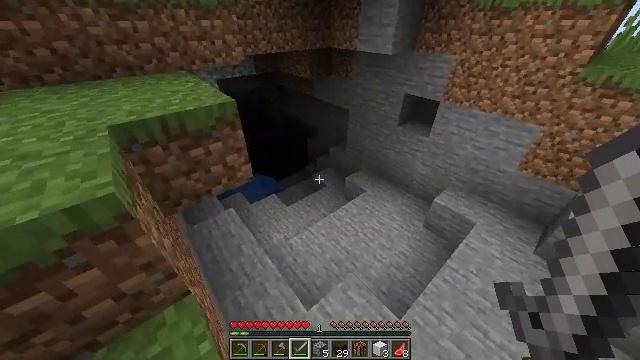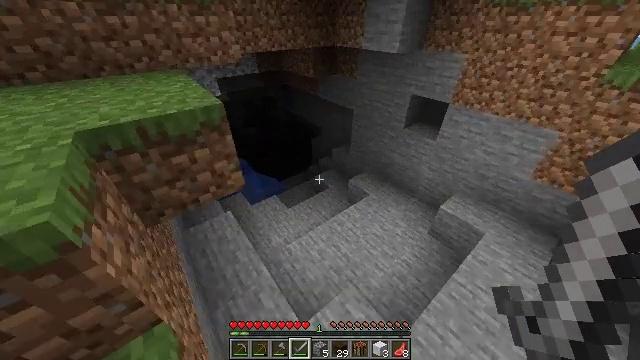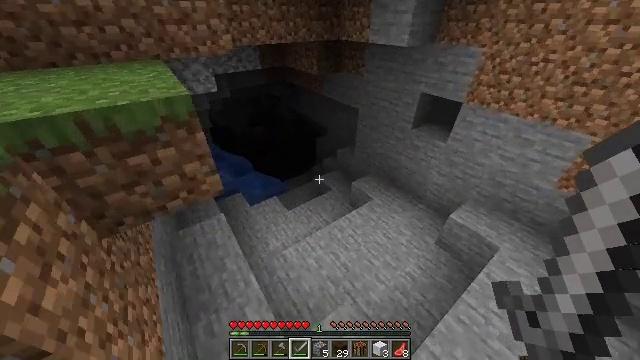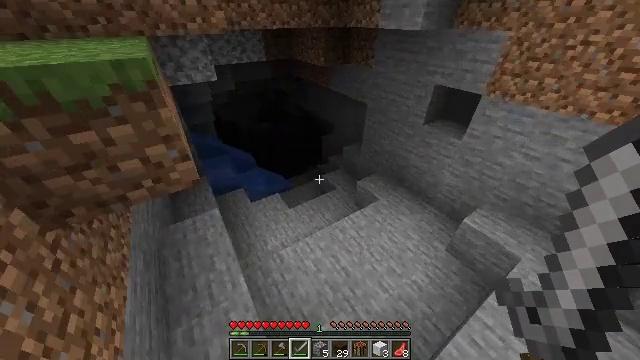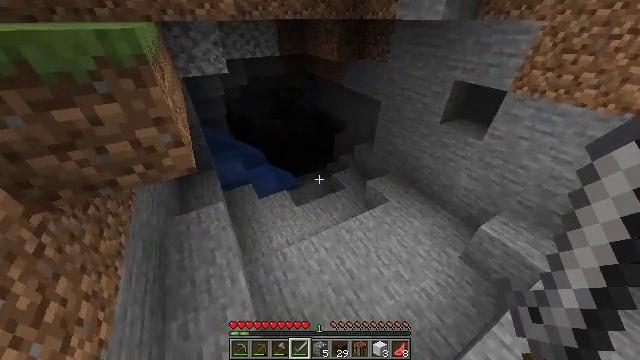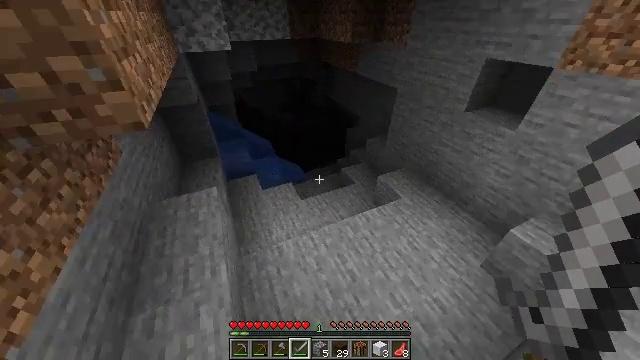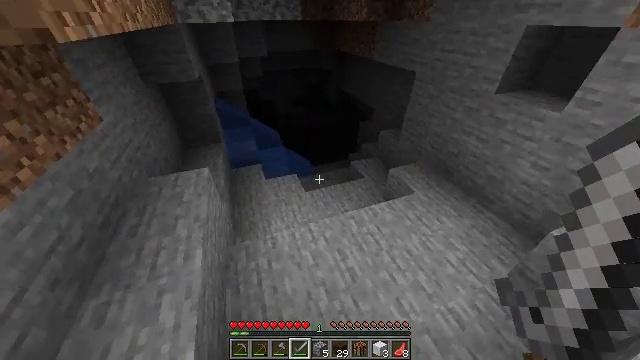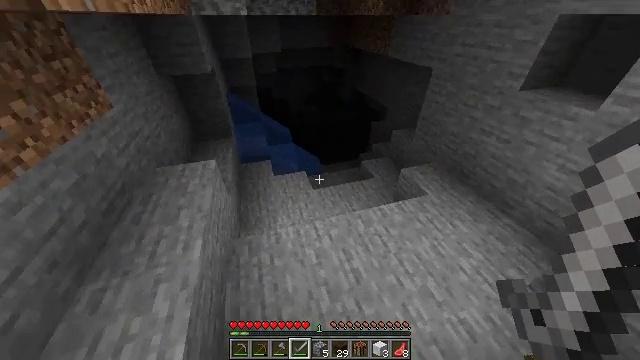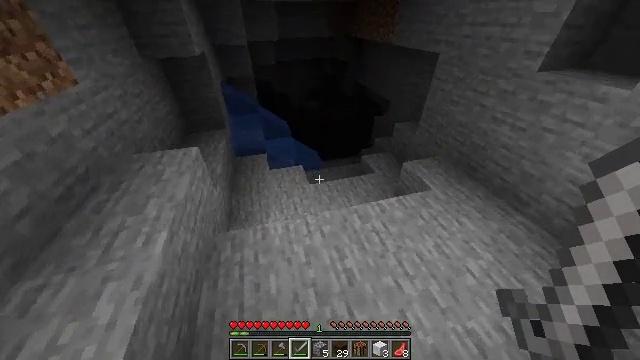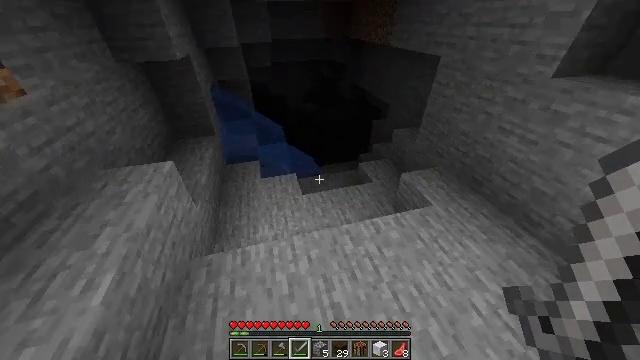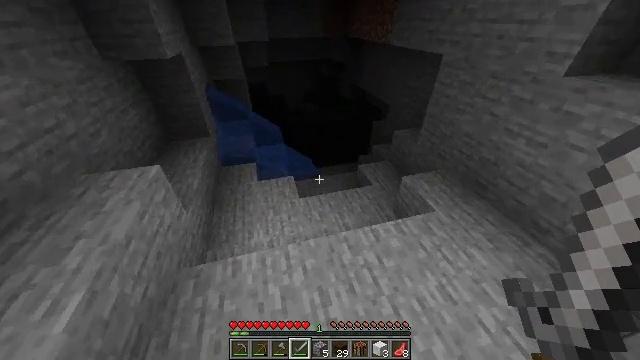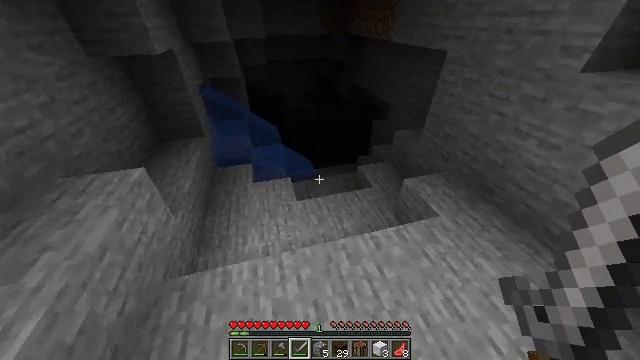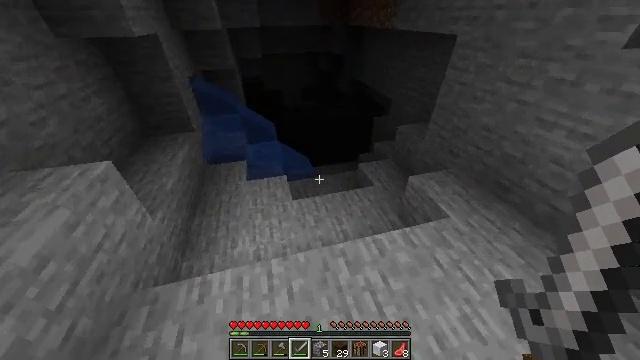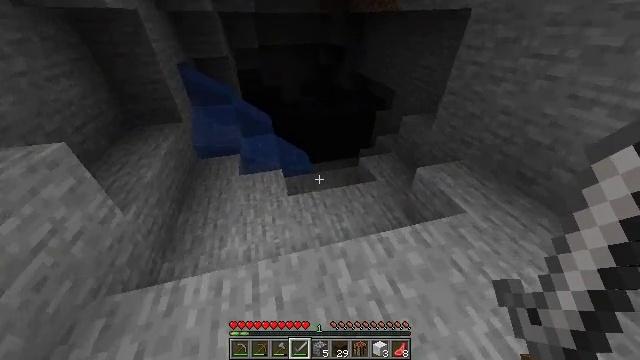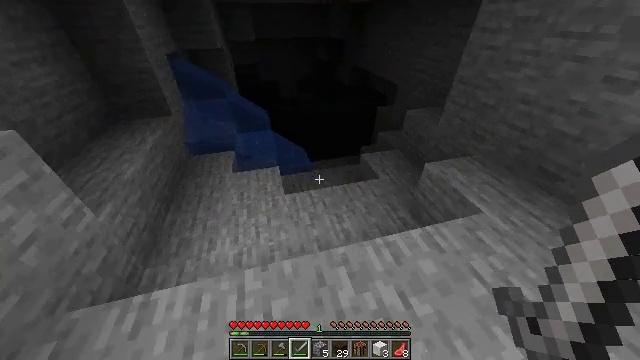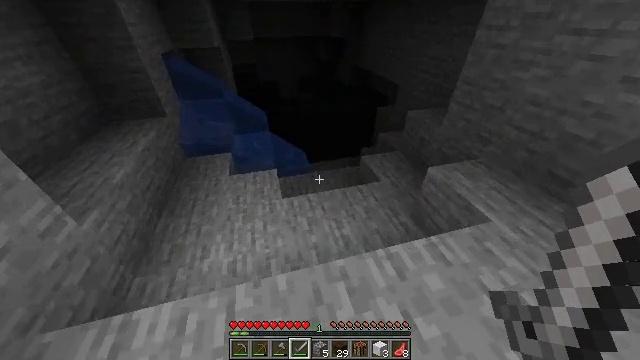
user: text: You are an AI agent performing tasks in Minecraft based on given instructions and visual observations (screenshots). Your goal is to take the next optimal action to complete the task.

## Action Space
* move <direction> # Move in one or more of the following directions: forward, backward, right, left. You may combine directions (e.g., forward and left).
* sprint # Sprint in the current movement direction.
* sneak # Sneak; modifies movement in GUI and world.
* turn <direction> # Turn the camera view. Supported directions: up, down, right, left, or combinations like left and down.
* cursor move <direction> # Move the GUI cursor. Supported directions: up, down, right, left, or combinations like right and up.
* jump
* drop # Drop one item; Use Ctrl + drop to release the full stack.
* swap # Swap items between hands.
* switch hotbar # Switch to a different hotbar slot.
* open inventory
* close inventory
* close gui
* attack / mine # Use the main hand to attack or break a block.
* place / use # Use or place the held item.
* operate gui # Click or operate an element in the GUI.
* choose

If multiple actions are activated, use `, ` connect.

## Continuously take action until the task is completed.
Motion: motion action
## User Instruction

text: Collect sand to make glass.
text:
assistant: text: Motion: move forward and move right, sprint, turn left, jump
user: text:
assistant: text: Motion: move forward and move right, sprint, turn left, jump
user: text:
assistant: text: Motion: move forward and move right, sprint, turn left, jump
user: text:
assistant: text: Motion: move forward and move right, sprint, turn left, jump
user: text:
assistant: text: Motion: move forward and move right, sprint, turn left, jump
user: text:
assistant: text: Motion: move forward and move right, sprint, turn left, jump
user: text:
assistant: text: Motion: move forward and move right, sprint, turn left, jump
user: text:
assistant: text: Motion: move forward, sprint, turn left
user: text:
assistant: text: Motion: move forward, sprint
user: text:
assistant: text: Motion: move forward, sprint
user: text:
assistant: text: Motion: move forward, sprint
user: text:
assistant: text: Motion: move forward, sprint
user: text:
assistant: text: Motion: move forward, sprint
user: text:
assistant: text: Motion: move forward, sprint
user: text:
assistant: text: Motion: move forward, sprint
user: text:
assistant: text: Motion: move forward, sprint
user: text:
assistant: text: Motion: move forward, sprint
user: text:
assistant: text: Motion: move forward, sprint
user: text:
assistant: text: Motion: move forward, sprint
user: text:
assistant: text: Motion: move forward, sprint
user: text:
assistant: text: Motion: move forward and move right
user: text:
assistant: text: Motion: move forward and move right
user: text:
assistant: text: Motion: move forward and move right
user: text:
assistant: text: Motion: move forward and move right
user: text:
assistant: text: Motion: move forward and move right
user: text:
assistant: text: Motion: move forward and move right, turn left
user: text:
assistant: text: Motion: move forward, turn left
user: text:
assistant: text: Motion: move forward
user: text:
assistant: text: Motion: move forward
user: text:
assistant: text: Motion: move forward